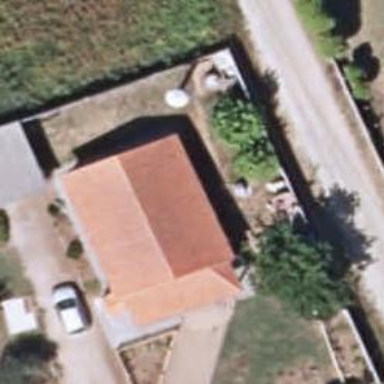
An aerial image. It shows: Simple and straightforward house.